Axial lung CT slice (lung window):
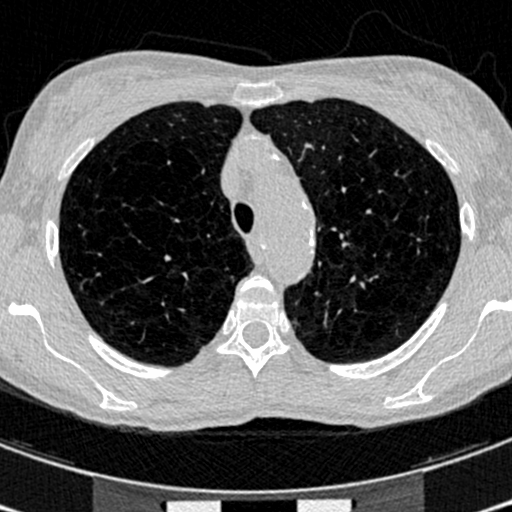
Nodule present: no